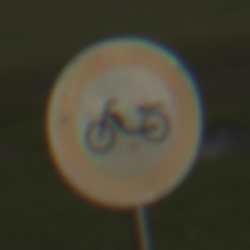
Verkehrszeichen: VerbotMofas
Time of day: SunriseSunset
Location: Outdoor (Suburban)
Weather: PartlyCloudy
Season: NotSpecified
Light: Natural